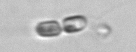
Label: Chaetoceros